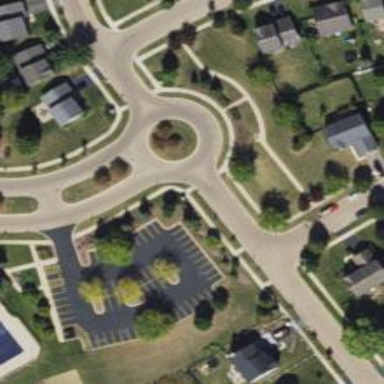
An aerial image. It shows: Residential road with roundabout.